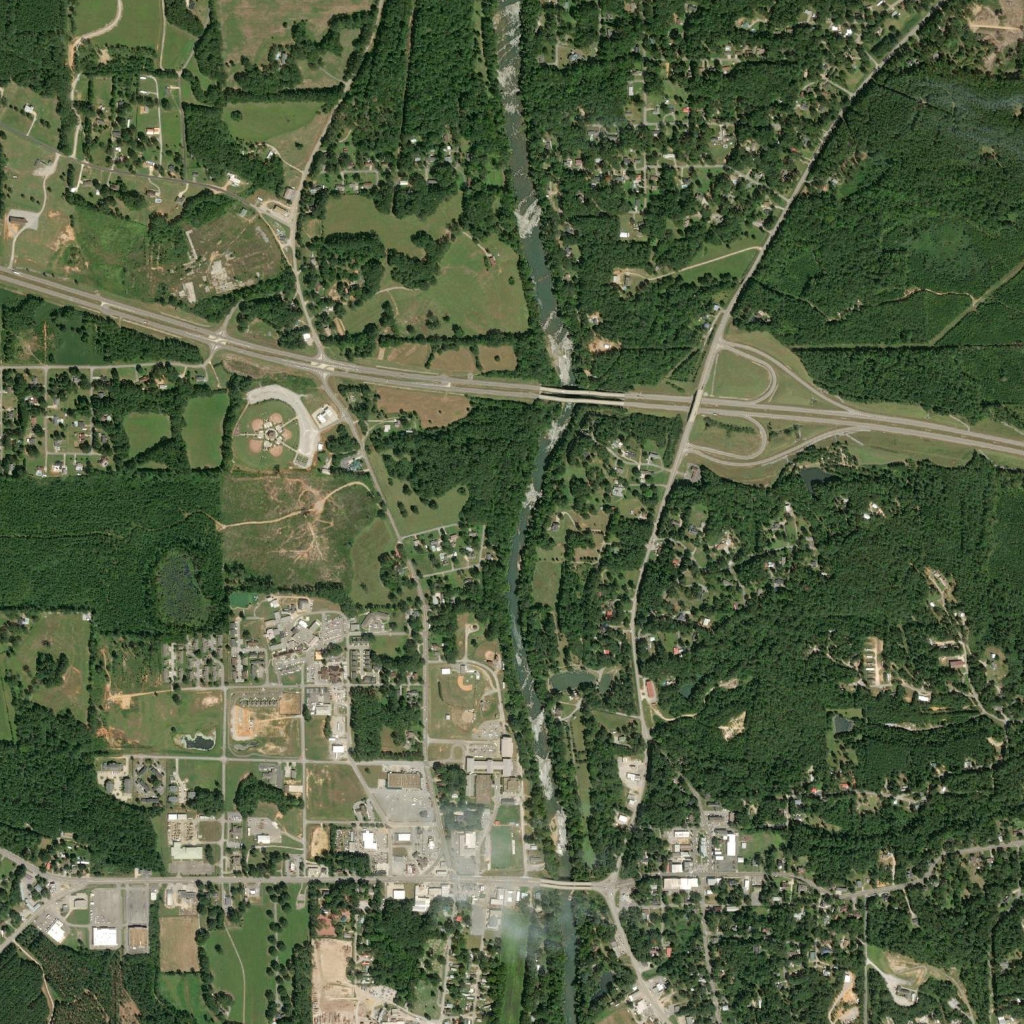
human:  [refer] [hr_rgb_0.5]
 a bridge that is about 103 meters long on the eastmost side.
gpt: <box>[[66, 37, 68, 41, 0]]</box>